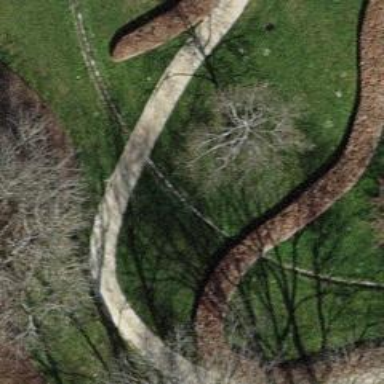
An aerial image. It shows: Culvert tunnel.